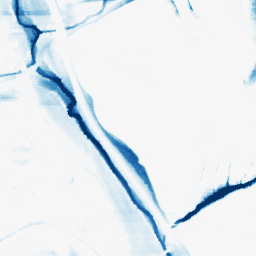
Category: morphological
Decomposition family: morphological_rect
Decomposition parameters: operation: closing
width: 50
height: 10
Upsampling method: regularized
Upsampling parameters: scale: 4
lambda_reg: 0.01
Upsampling scale: 4